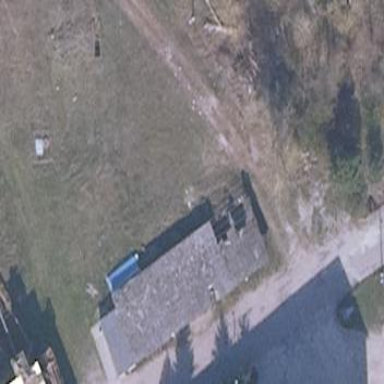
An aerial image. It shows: Service building.